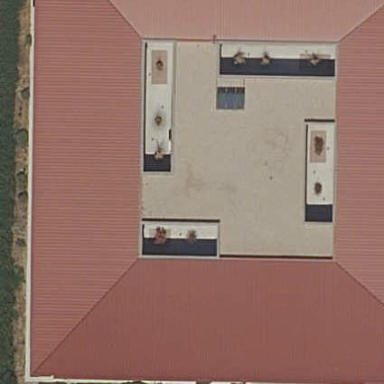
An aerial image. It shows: Clinic building offering healthcare services.